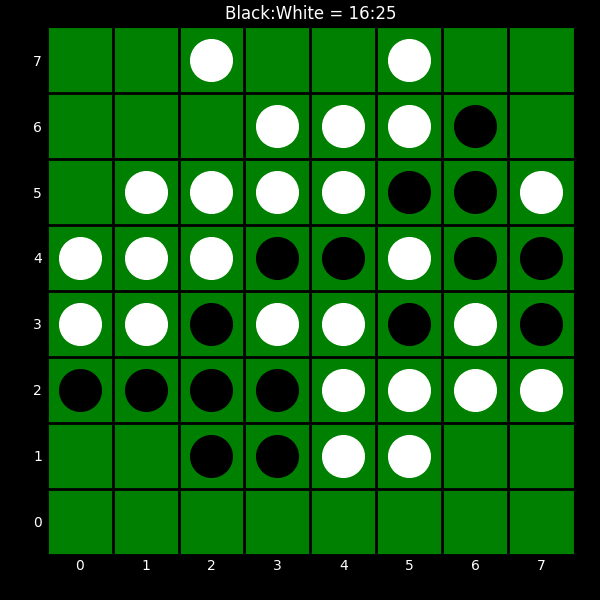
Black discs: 16
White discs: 25